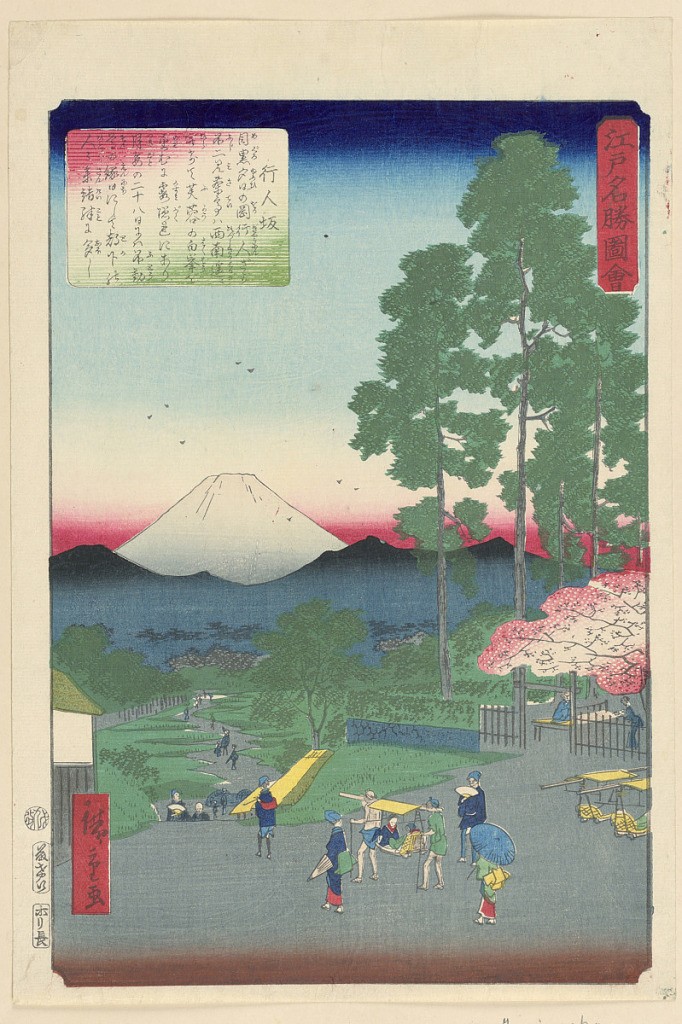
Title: Aristocrates Being Carried
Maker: Ando Hiroshige, Japanese, 1797–1858
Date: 1797-1858
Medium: Woodblock print in colored ink on paper
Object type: Print
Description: This scene depicts two aristocrats are being carried down the trail towards another town closure to Mount Fuji. Surrounding them are attends ready to beckon on their every hope and need. The juxtaposition of the cherry blossom and famous snow-covered mountain creates an imaginary scene.